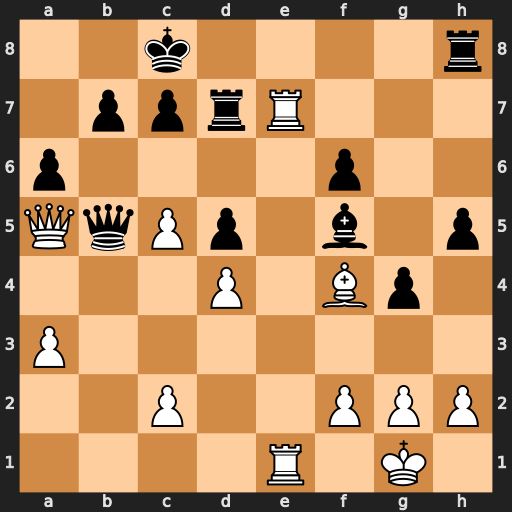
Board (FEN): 2k4r/1pprR3/p4p2/QqPp1b1p/3P1Bp1/P7/2P2PPP/4R1K1
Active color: w
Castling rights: -
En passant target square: -
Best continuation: Re8+ Rxe8 Rxe8+ Rd8 Qxc7#